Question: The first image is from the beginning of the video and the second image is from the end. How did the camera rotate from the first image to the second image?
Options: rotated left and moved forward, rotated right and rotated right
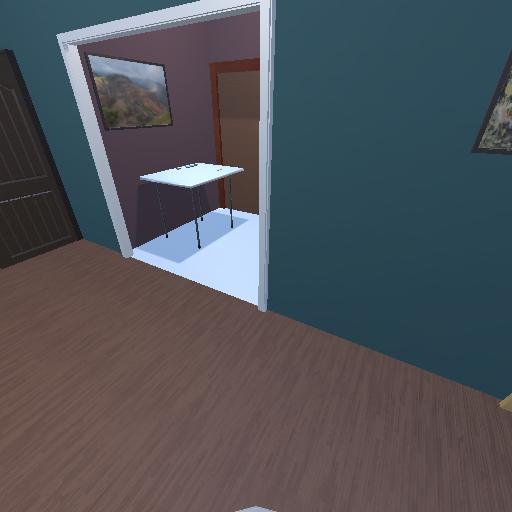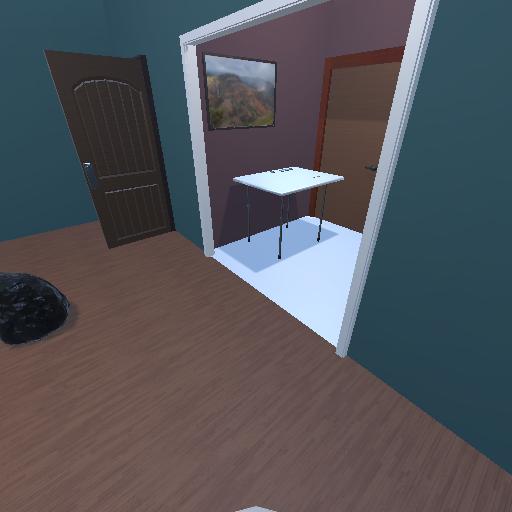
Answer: rotated left and moved forward